Interaction volume radius: 10 \u00c5
Interaction volume height: 25 \u00c5
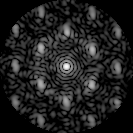
Disorder parameter: 0.5368